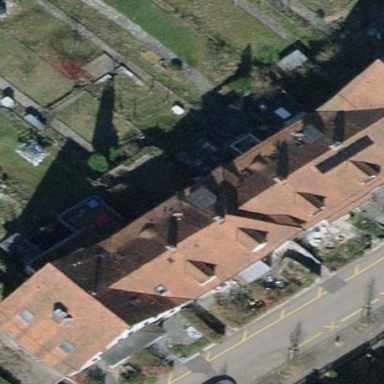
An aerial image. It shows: Building with tile roof.